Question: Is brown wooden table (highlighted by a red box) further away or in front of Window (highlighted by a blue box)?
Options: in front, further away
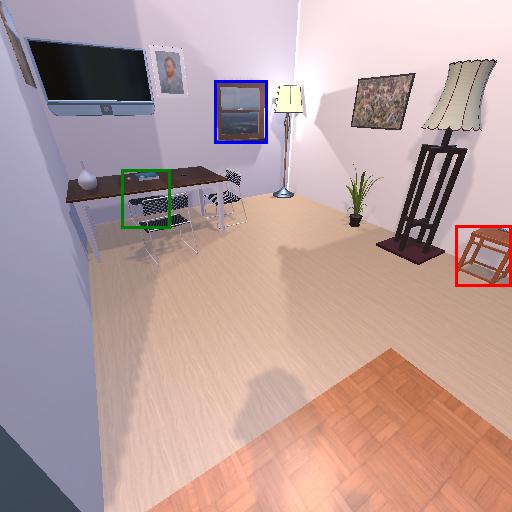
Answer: in front